Aerial crown-view tile of a tropical tree (Barro Colorado Island, Panama), acquired 20250715:
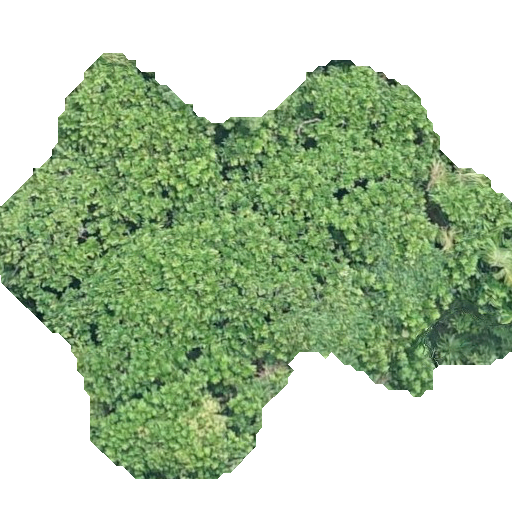
Species: Anacardium excelsum
GBIF accepted scientific name: Anacardium excelsum
Crown area: 221.931 m²